Field crop: maize
Growth stage: 2
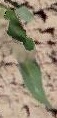
Species: maize